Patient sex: F
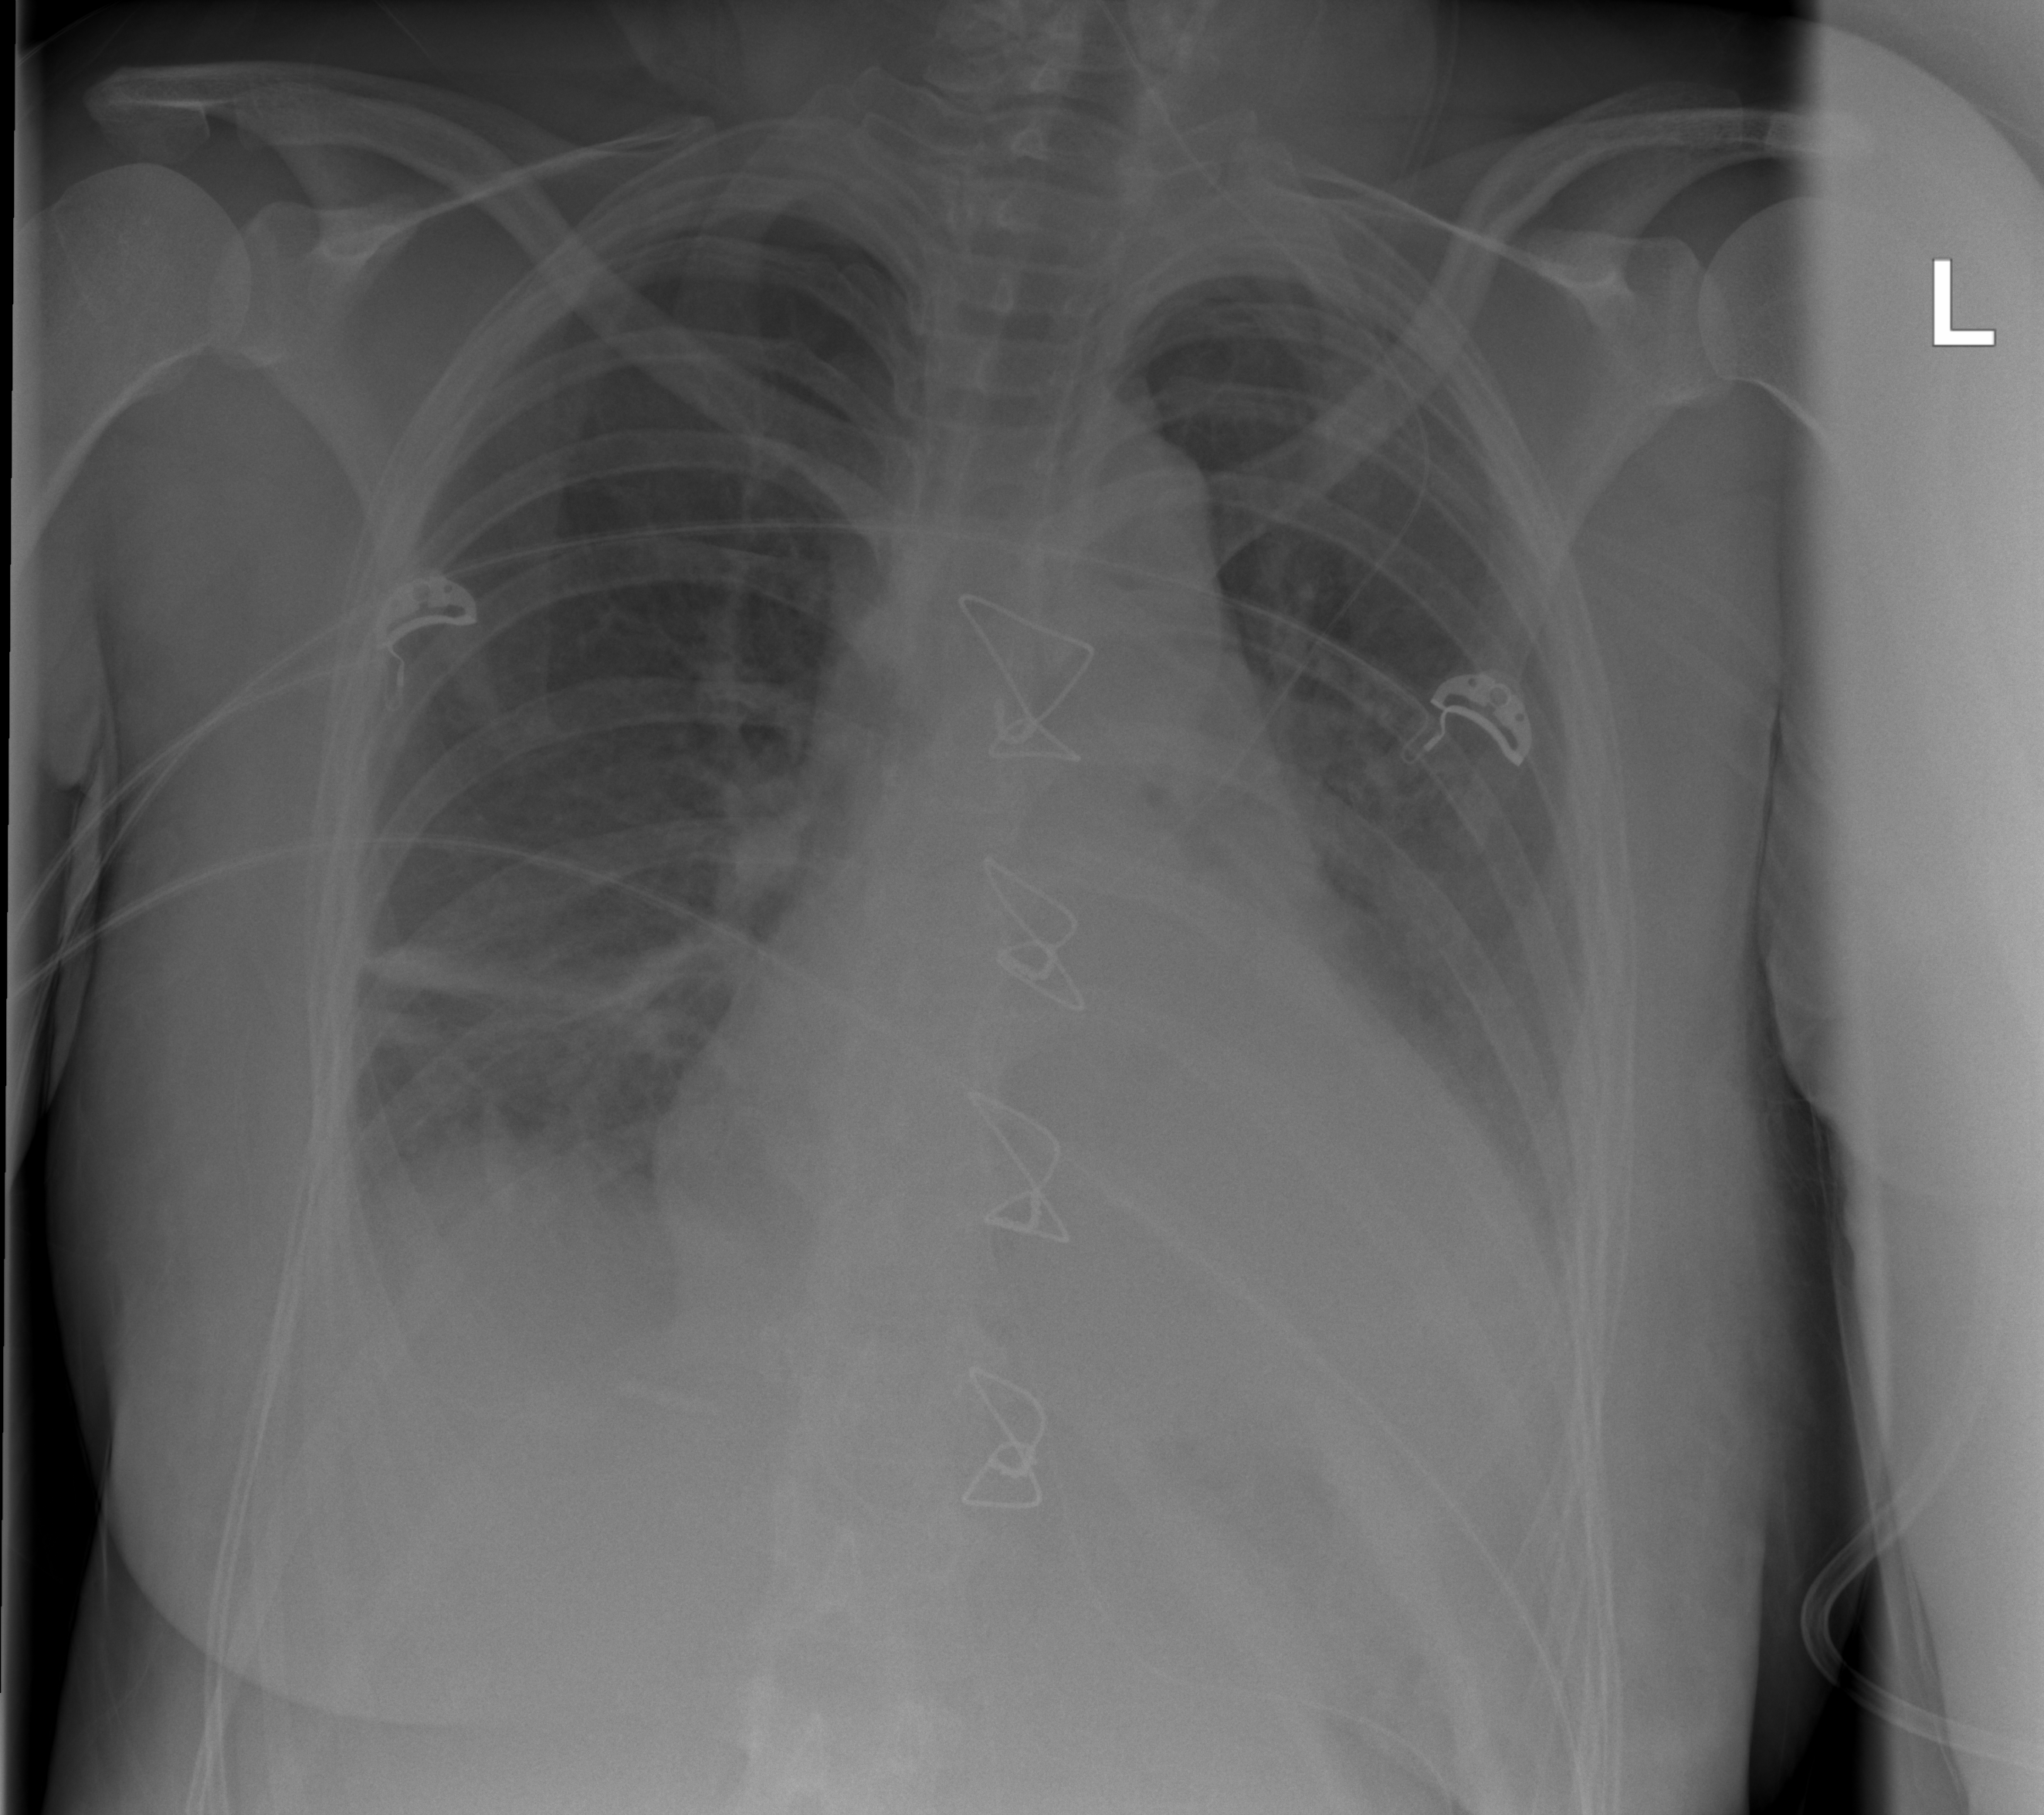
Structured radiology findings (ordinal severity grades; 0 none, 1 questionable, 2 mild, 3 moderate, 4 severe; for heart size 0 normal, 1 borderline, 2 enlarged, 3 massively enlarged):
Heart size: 1
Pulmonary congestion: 2
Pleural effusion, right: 2
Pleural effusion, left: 1
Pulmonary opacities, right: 0
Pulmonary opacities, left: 0
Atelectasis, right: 3
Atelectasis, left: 0